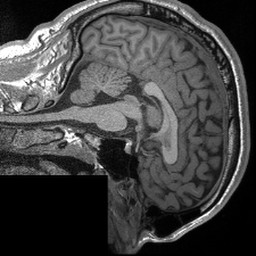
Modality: T1w
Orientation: sagittal
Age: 24
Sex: male